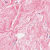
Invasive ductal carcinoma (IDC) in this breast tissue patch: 0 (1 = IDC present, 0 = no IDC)